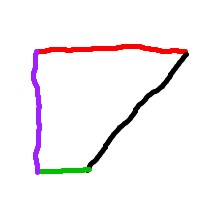
Shape: trapezoid